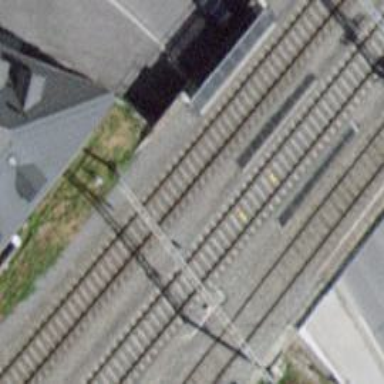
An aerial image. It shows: Abandoned railway bridge with one track.